Question: I am creating a custom process template in our TFS server.
I would like to execute the following line of during the process, to automatically modify the assembly's revision number in AssemblyInfo.cs based on the current MMDD:
'''
File.WriteAllText(file, Regex.Replace(File.ReadAllText(file), "(?<=\[assembly: AssemblyFileVersion\(""[0-9]*.[0-9]*.[0-9]*.)[0-9]*(?=""\)\])", Function(m) DateTime.Now.ToString("MMdd")))
'''
Unfortunately I cannot find out how to execute an arbitrary line of VB.NET code in the build process. There are no code activities called "execute", "run" etc.
I tried to hack it by inserting a lambda function into a WriteBuildMessage() call, but found that lambdas are disallowed:

(EDIT: after other problems with that expression were fixed, it now simply gives the error: "Statement lambdas cannot be converted to expression trees" - ergo I can't do what I'm trying to do here. If "File.WriteAllLines" was string instead of void then I could return it and be laughing.)
Is there a way I can execute an arbitrary line of VB.NET code as part of the build process?
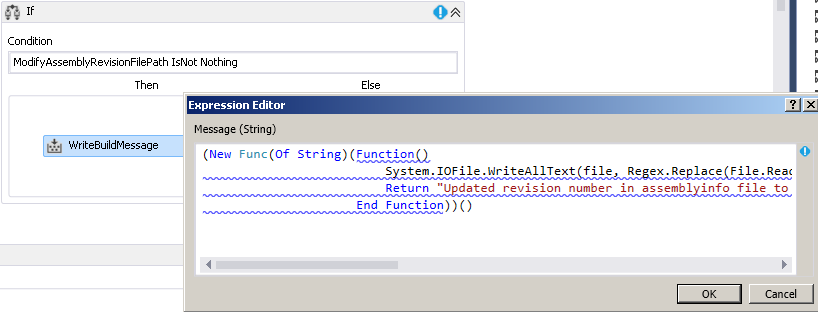
Answer: As you mentioned yourself it is possible to use the "InvokeMethod" in order to somewhat execute a line of code.
What I would suggest is to create a custom activity where you can provide it with the parameters, such as the file name and file path.
In order to achieve this two main tasks are needed:
1. Include a custom build process template
2. Creating a custom activity
You either do this in your current solution or you create a whole new solution to handle your custom activities and process template.
## Include Custom Build Process Template
Whether you choose to work on your current solution or a new one, it is important to have the Process Build Template included in a separate project.
The project needs to be an "Activity Library" which is found under installed (VS 2013):
Right-click solution -> Add.. -> New Project... -> Visual C# -> Workflow
In this project you add your process template that you have been working on, by adding it as an existing item and making it a link. This can be done by pressing the small arrow at the "add" button
When this is included you will need to include several references, which can be found here [1]
## Creating Custom Activities
As for the Build Process Template all the custom activities needs a project to be build in. This is to ensure that when they are to be used it is simply referencing the project or including the dll.
This project also needs to be an Activity Library, where this time the activities are to be created.
An activity is a Code Activity and can be created by:
Right-click Project -> Add -> New Item... -> Visual C# Items -> Workflow -> Code Activity
And again this project needs several references in order to build, which can be found here[1]
### References:
For more information and ideas take a look at this:
<URL>